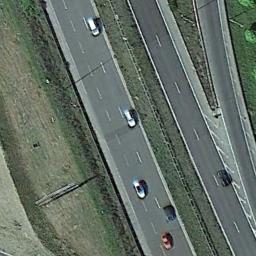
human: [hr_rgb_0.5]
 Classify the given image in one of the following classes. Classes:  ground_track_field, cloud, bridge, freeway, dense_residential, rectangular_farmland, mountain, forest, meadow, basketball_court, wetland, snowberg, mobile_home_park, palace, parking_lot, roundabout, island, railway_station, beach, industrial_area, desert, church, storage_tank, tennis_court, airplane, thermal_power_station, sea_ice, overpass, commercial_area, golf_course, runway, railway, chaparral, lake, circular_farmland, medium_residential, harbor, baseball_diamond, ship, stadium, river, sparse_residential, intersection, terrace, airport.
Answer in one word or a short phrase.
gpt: freeway